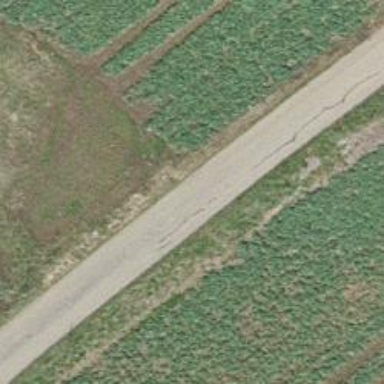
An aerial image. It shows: Residential road with asphalt surface. The road is of grade1 tracktype.